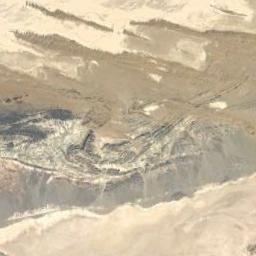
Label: desert